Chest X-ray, PA view. Patient: 42 years old, sex F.
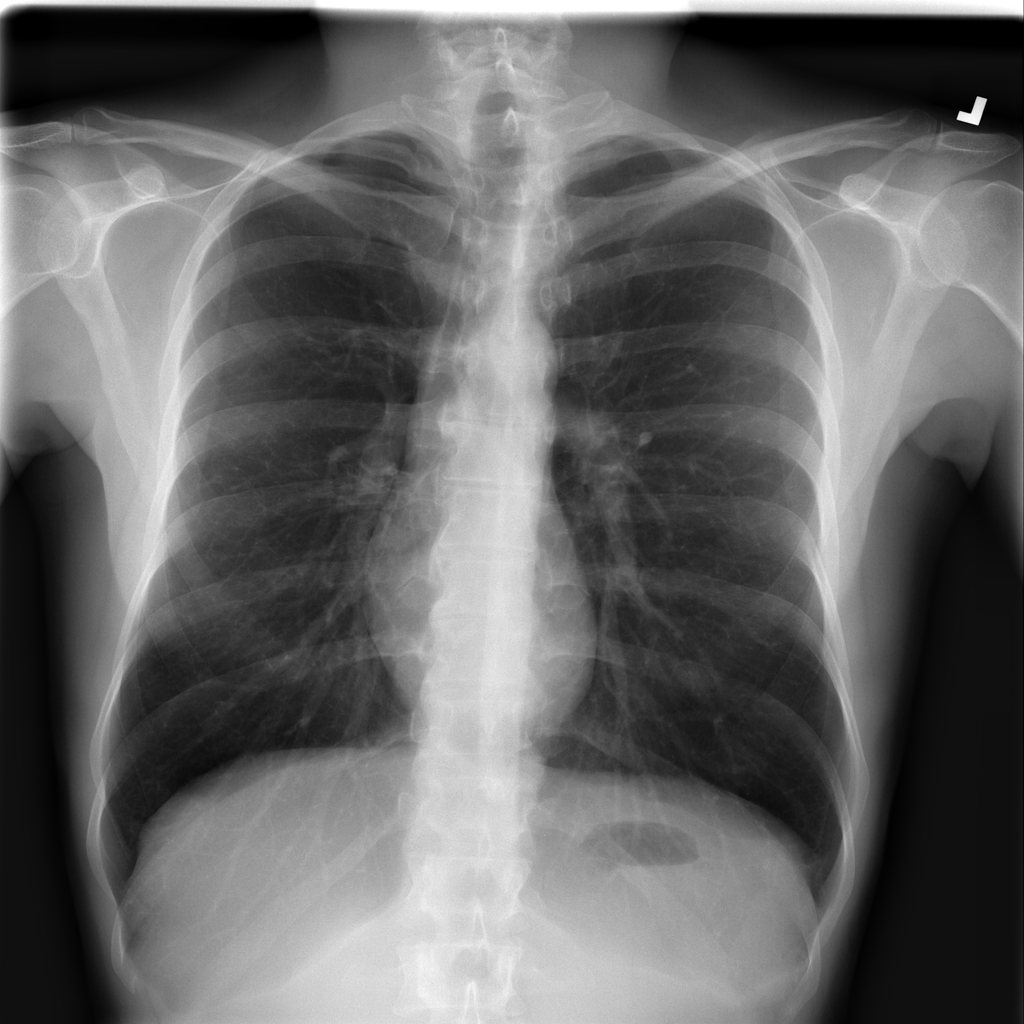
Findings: No Finding